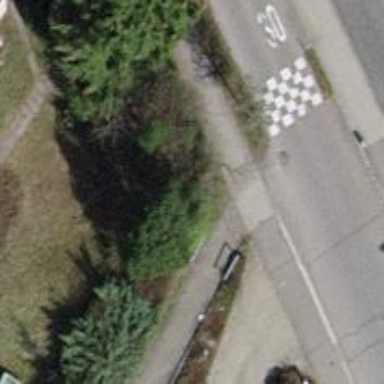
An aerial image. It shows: Cycle barrier.